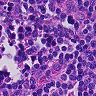
Metastatic tissue present: no